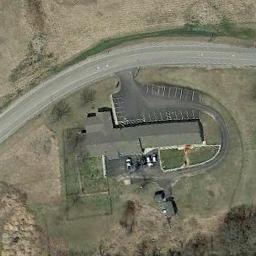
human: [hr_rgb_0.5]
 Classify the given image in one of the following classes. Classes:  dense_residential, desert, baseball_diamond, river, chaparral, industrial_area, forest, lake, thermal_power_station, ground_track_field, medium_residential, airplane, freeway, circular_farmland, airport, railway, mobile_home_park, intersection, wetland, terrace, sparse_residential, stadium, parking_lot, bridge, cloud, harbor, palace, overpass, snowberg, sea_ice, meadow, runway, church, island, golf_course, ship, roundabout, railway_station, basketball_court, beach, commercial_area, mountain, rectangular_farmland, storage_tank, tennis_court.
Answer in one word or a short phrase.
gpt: sparse_residential